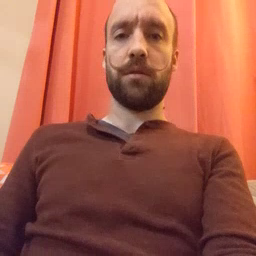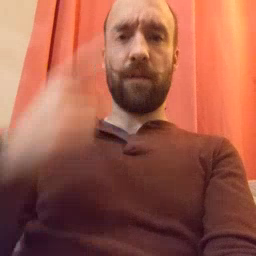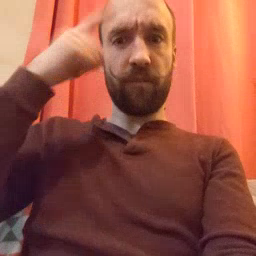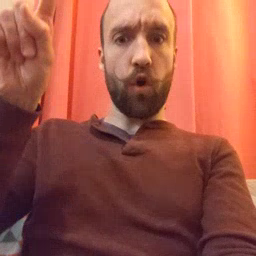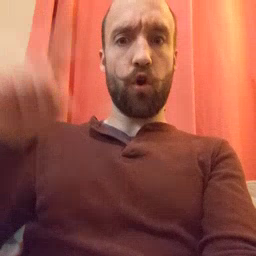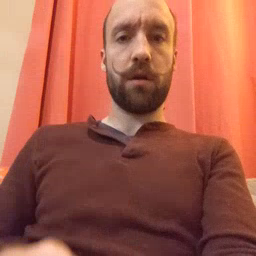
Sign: for